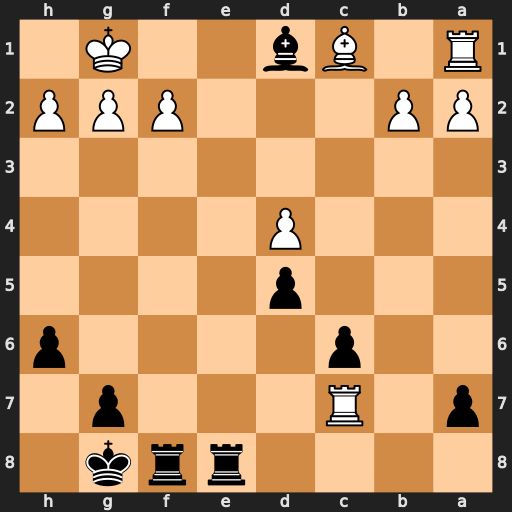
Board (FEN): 4rrk1/p1R3p1/2p4p/3p4/3P4/8/PP3PPP/R1Bb2K1
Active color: b
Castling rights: -
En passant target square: -
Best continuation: Re1#